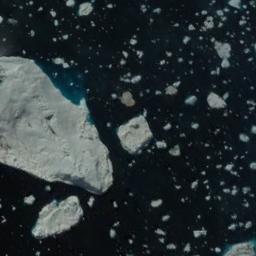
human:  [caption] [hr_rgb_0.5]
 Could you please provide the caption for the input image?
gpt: There are sea ice of different shapes and sizes .

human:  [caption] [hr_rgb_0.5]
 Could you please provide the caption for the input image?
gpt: There is a big ice and many small ice on the deep blue sea .

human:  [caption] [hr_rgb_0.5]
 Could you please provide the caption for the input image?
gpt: A large piece of sea ice and a lot of small pieces of sea ice float in the deep blue sea .

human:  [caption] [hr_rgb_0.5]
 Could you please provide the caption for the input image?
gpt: A large piece of ice and many small pieces of ice floating around it float on the deep blue sea .

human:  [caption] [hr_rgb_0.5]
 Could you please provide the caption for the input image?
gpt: There are many small pieces of sea ice and a larger one .